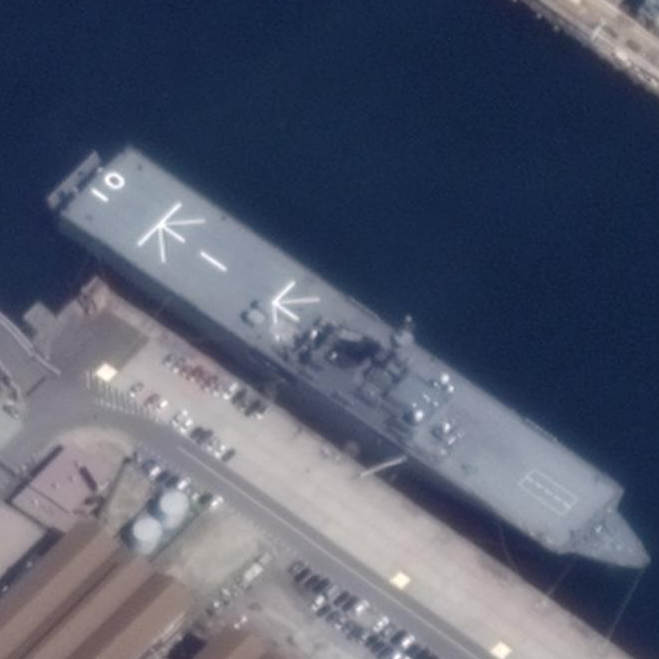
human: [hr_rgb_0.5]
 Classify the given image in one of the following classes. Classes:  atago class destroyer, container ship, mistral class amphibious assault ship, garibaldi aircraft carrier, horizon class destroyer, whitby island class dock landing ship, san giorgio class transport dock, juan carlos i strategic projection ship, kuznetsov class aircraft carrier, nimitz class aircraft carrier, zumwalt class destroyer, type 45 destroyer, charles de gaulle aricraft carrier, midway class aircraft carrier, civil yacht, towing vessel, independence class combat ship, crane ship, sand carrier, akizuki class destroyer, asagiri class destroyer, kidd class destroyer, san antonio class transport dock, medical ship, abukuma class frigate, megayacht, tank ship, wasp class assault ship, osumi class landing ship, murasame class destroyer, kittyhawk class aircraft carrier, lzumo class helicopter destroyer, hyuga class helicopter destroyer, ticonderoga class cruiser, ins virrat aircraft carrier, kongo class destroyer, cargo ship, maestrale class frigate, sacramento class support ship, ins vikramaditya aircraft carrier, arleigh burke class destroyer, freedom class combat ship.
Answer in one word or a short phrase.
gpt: Osumi class landing ship